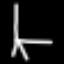
Label: chair